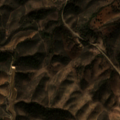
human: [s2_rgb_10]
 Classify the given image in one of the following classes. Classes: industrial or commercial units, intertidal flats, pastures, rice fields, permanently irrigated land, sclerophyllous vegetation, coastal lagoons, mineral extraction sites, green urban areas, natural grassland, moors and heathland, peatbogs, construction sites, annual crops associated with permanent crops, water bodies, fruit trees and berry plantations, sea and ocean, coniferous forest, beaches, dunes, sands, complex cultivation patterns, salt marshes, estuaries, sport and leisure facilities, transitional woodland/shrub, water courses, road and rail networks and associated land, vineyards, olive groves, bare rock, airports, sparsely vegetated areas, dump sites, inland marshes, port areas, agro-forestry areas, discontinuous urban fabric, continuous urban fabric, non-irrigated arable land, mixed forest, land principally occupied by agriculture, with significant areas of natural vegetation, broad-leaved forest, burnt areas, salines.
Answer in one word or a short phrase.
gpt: land principally occupied by agriculture, with significant areas of natural vegetation, broad-leaved forest, sclerophyllous vegetation, transitional woodland/shrub